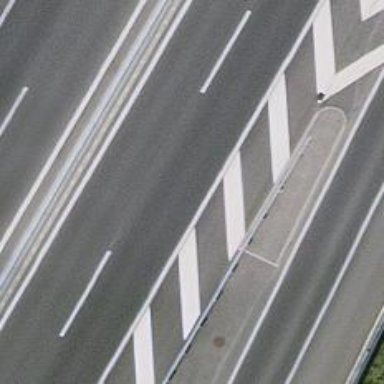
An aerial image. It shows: Motorway.